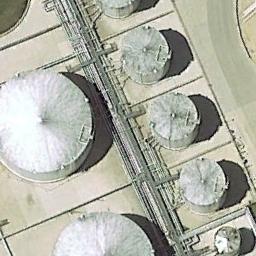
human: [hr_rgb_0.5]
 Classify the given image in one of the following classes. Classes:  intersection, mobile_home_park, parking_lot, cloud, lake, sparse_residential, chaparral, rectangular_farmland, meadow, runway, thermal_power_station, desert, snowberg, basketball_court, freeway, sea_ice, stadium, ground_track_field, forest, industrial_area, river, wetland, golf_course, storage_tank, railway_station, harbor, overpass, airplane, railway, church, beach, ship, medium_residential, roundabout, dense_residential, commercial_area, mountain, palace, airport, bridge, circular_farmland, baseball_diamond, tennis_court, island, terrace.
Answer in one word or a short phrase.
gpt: storage_tank